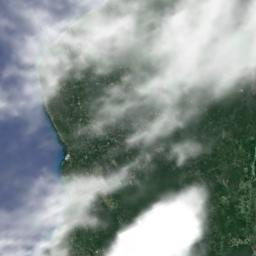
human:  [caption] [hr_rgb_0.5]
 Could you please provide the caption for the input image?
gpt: The stratus clouds are located above the sea and the land covered by dense vegetation .

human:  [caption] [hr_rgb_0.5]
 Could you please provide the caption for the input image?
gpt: The white cloud is above green land and blue sea .

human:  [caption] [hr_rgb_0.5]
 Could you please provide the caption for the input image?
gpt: A large cloud of white clouds floated above the hills .

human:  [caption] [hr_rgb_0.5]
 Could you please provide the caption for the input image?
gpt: There are thick white clouds over a coast .

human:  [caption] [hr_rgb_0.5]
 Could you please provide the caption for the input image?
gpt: Large white clouds on green land and blue sea .